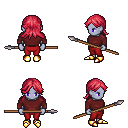
a pixel art fantasy rpg character, female body template, dark elf, purple skin, maroon long-sleeve shirt, red pants, ruby red loose hair, gold boots, spear, four views (front, back, left, right), 2x2 character sprite sheet, small pixel art, hard edges, no anti-aliasing